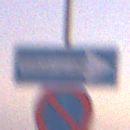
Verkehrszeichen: EinbahnstrasseRechtsweisend
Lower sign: EingeschraenktesHalteverbot
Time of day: Dawn
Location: Outdoor (RoadRail)
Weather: Clear
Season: NotSpecified
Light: Natural